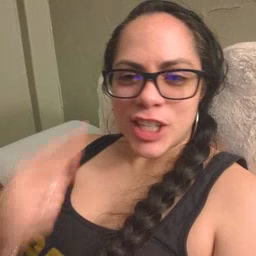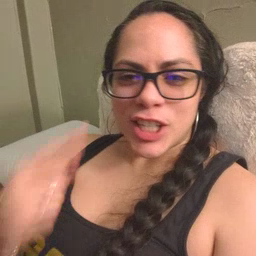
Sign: ear